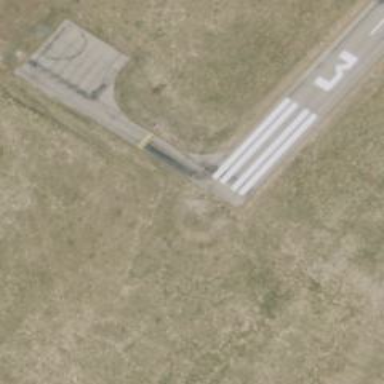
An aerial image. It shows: Image of taxiway at airport.